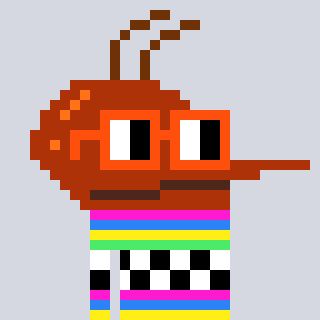
a pixel art character with square orange glasses, a mosquito-shaped head and a computerblue-colored body on a cool background